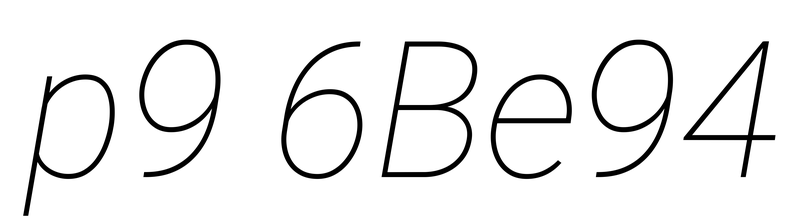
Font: Roboto-Italic_Thin_Italic